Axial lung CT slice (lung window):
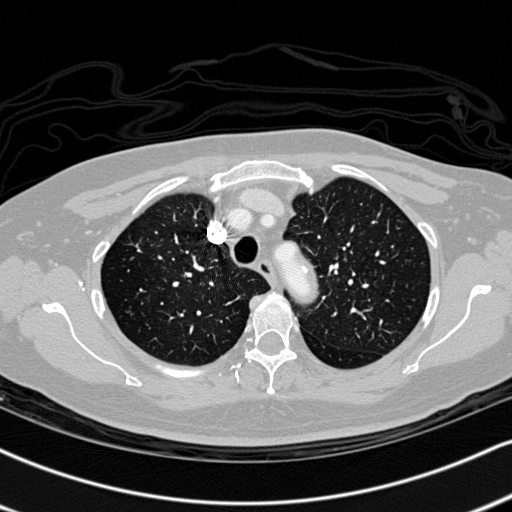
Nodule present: no